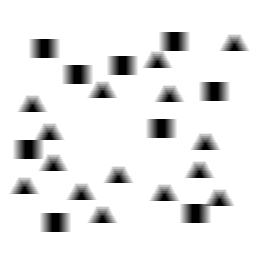
Squares: 9
Triangles: 15
Stars: 0
Total shapes: 24